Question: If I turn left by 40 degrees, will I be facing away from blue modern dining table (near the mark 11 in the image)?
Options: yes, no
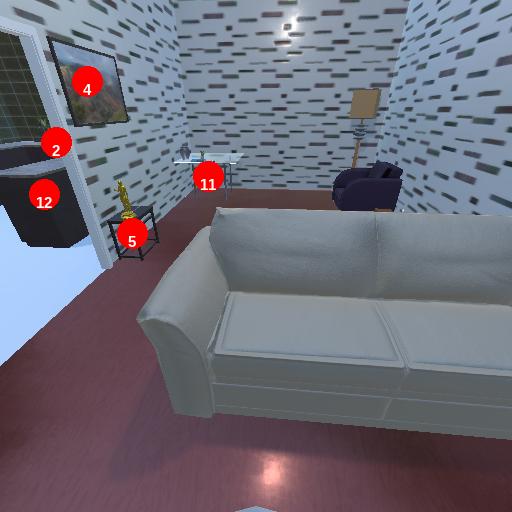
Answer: yes